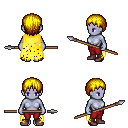
a pixel art fantasy rpg character, female body template, dark elf, purple skin, yellow tattered cape, red pants, blonde plain hairstyle, maroon shoes, spear, four views (front, back, left, right), 2x2 character sprite sheet, small pixel art, hard edges, no anti-aliasing